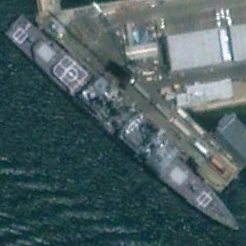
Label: cruiser